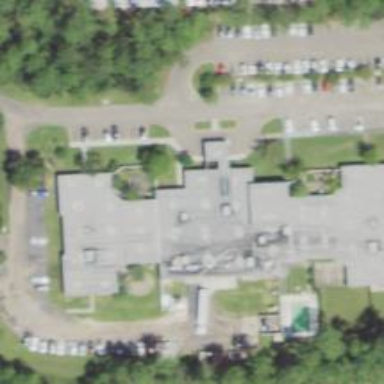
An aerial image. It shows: Healthcare facility identified as hospital.